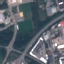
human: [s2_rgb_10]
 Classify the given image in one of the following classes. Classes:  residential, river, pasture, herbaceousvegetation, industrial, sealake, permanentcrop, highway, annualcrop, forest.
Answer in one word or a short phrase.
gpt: Highway